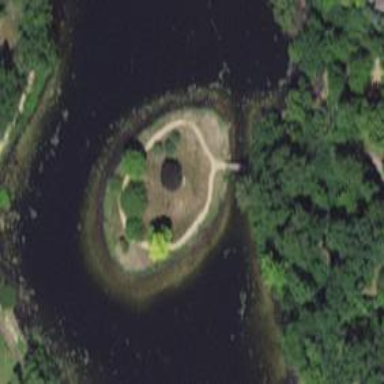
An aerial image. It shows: Path leading to bridge.